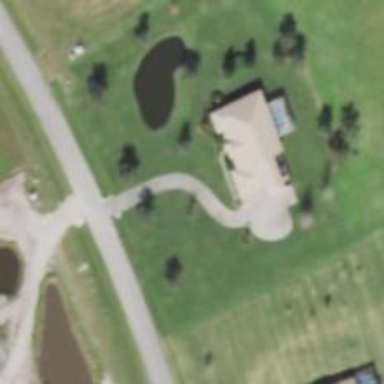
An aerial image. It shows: Driveway.